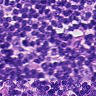
Metastatic tissue present: no